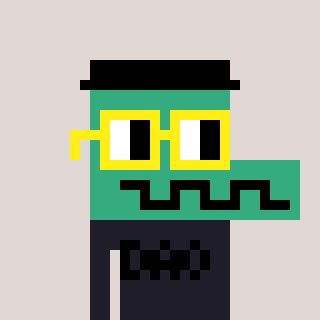
a pixel art character with square yellow glasses, a crocodile-shaped head and a grayscale-colored body on a warm background